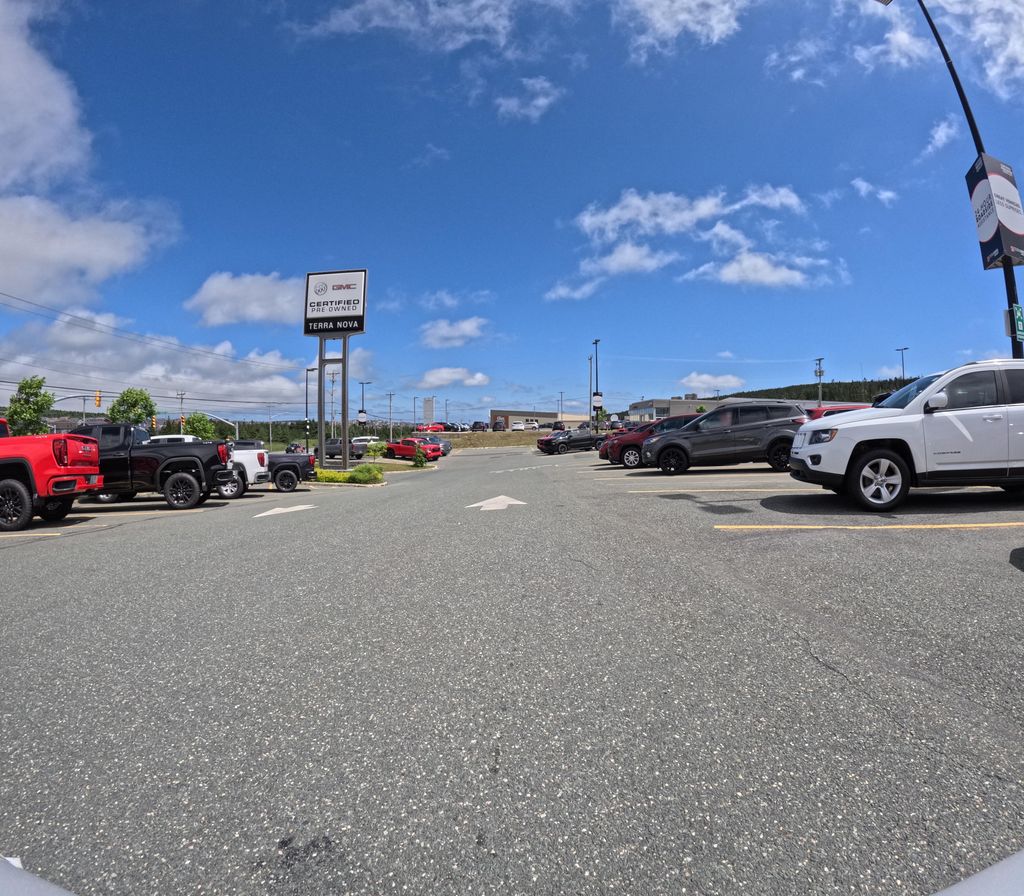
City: st_johns